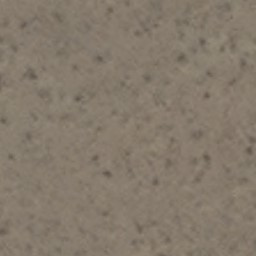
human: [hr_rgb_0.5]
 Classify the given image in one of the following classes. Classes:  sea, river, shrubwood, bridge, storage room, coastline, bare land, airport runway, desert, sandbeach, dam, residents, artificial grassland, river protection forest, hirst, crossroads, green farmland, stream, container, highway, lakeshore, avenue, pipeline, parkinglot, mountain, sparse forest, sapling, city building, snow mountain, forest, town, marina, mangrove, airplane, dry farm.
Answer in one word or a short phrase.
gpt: bare land